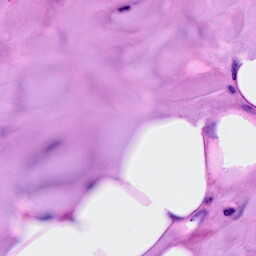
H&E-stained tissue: Breast